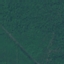
Land use / land cover class: Forest